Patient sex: F
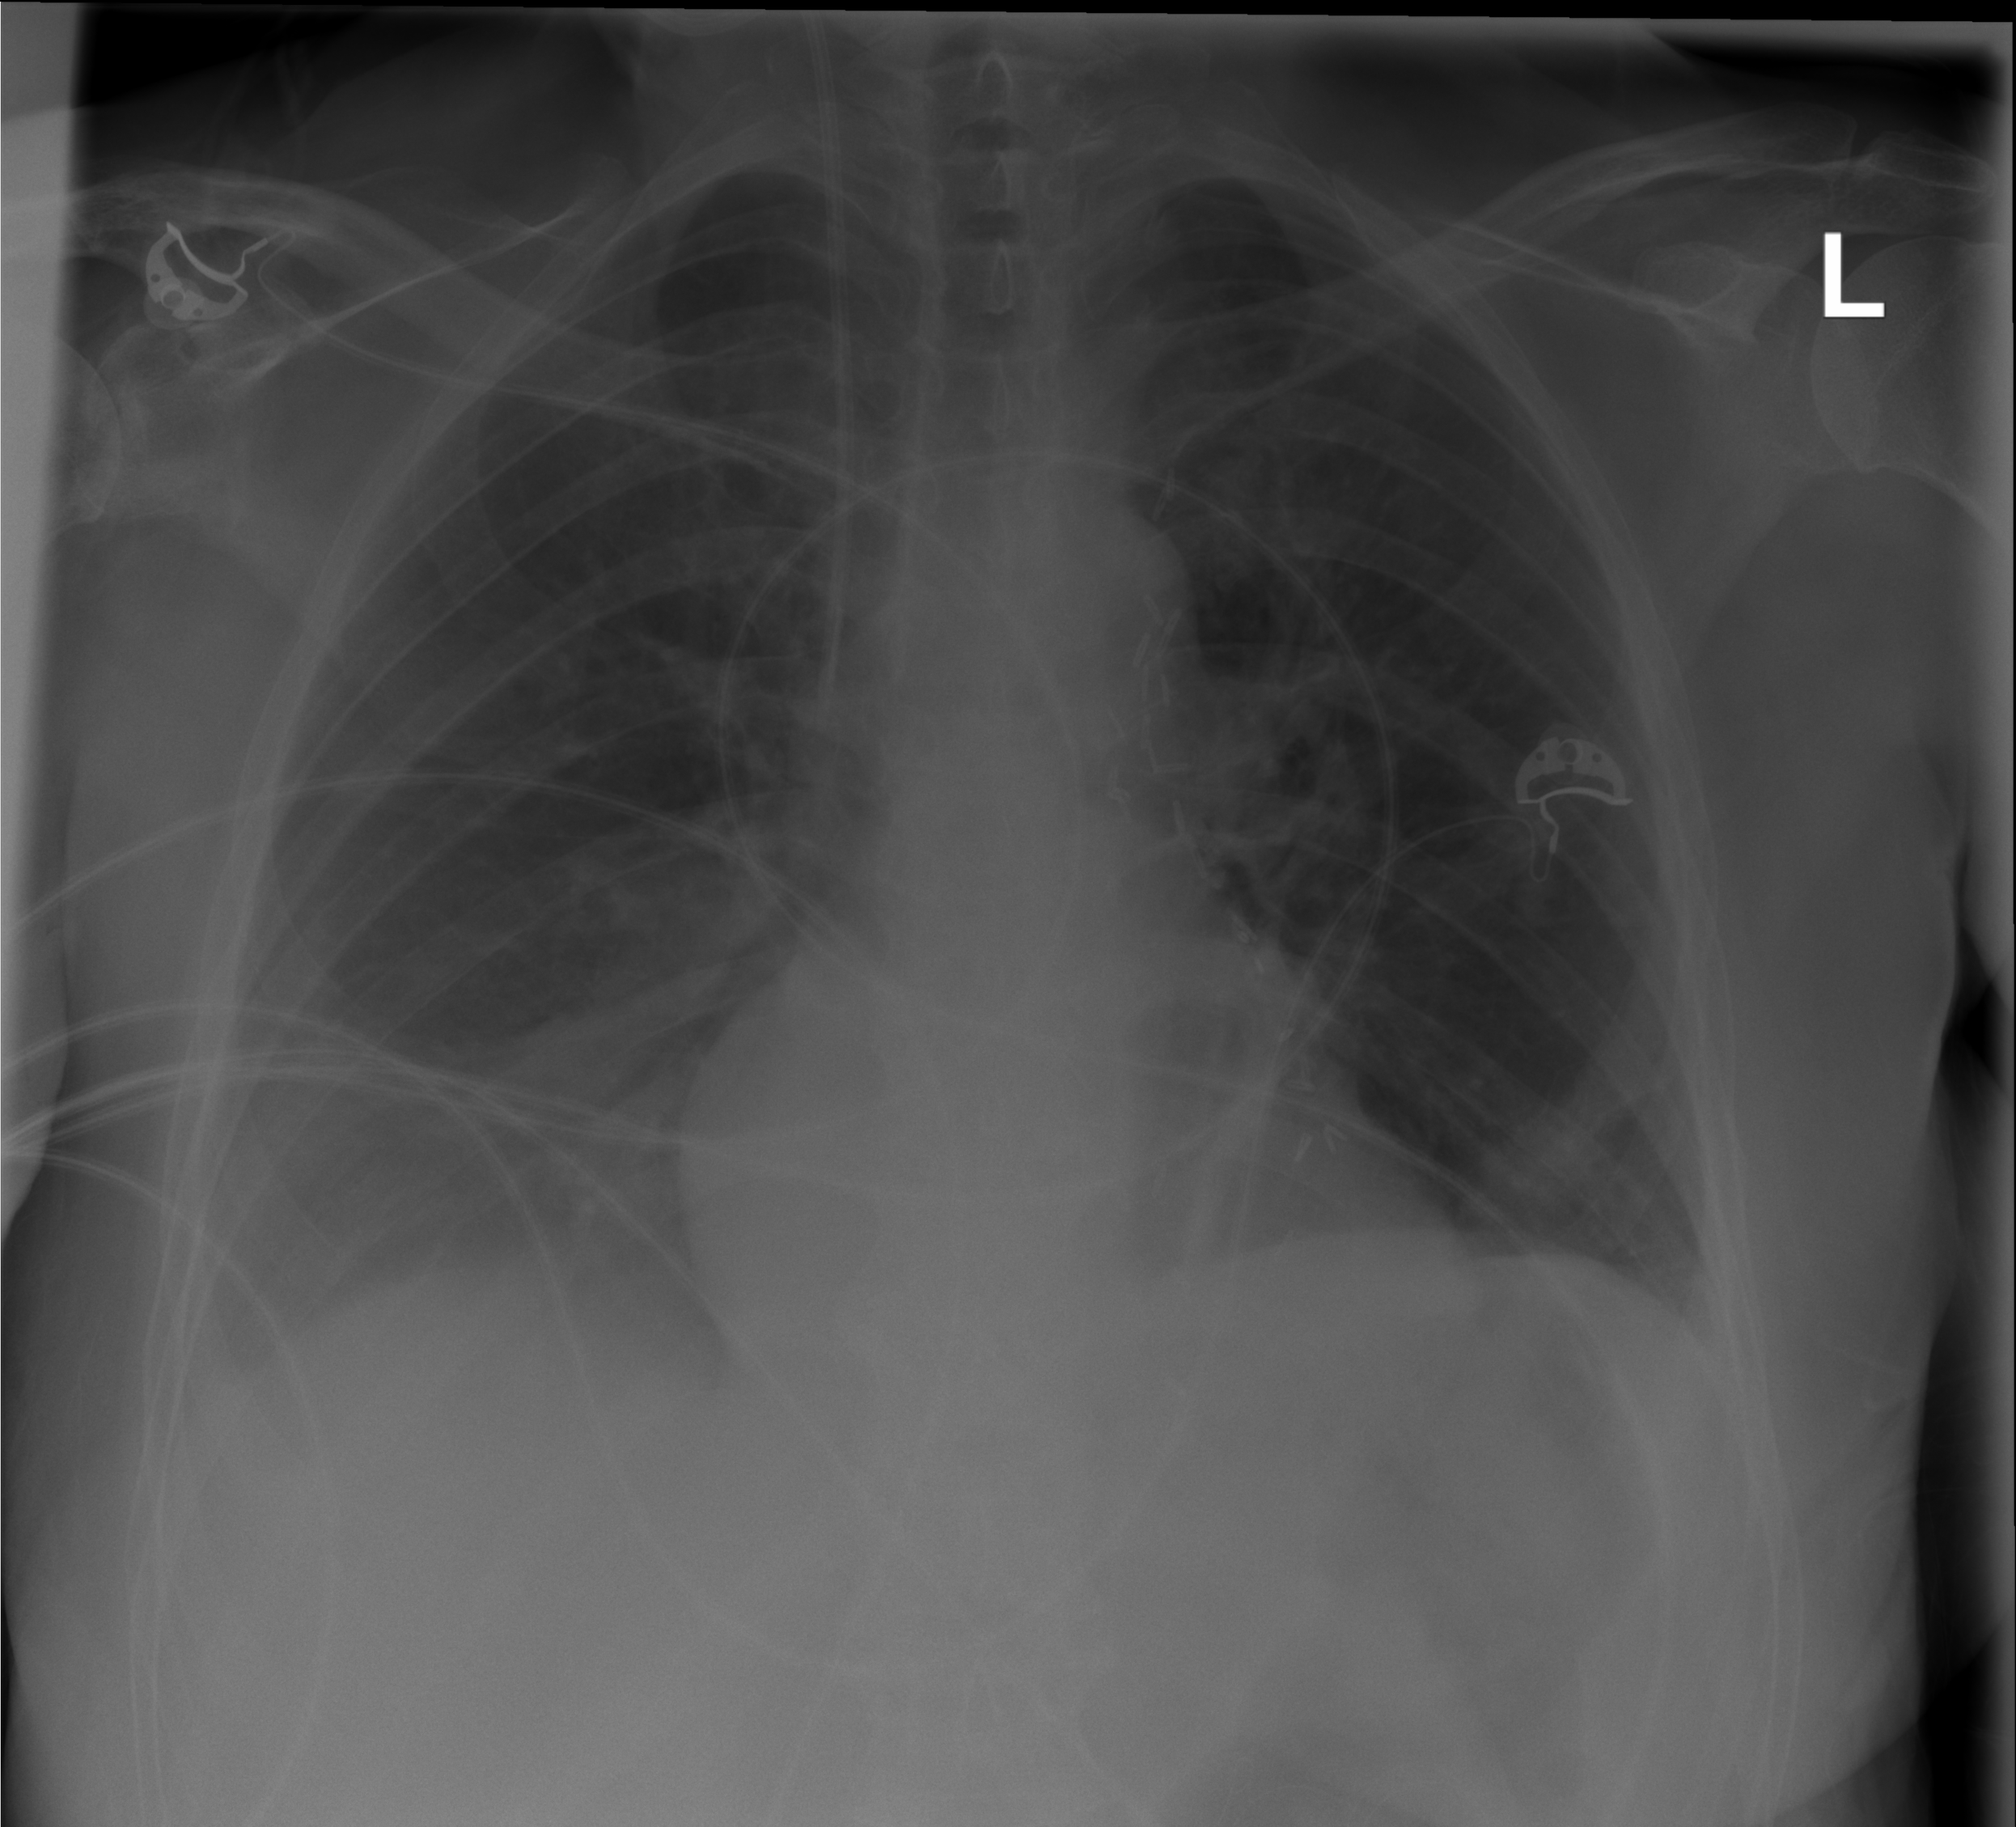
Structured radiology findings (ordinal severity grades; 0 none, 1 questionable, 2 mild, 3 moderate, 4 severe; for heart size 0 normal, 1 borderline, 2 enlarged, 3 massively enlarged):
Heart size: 0
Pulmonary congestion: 0
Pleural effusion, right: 0
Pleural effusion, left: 0
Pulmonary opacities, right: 0
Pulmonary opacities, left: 0
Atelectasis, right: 2
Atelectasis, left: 0